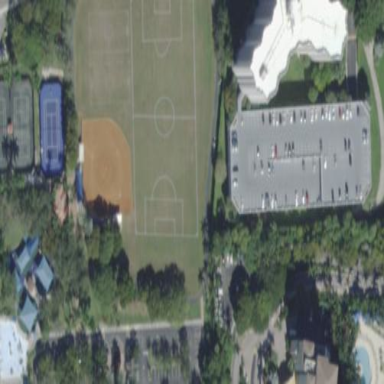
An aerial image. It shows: Baseball pitch for leisure land activities.